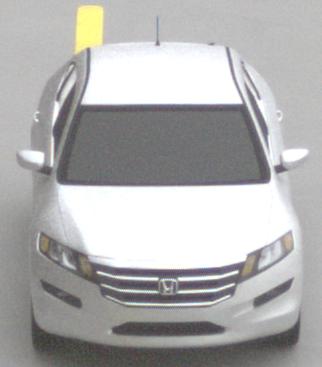
Make: Honda
Model: Crosstour
Detailed model: -
Model produced from: 2009
Model produced until: 2012
Doors: 4
Color: white
Road condition: dry road
Daytime: morning or afternoon
Contrast: low contrast